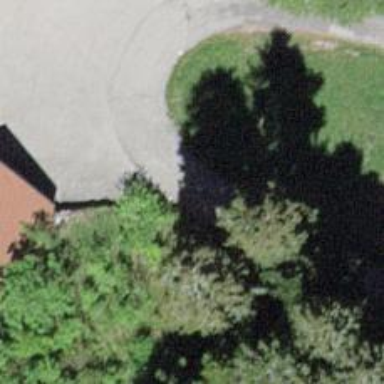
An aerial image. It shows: Paved road in living street.